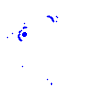
Particle: pion